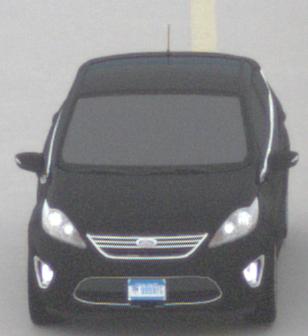
Make: Ford
Model: Fiesta
Detailed model: ’09 Sedan (seventh series)
Model produced from: 2010
Model produced until: 2017
Doors: 4
Color: black
Road condition: dry road
Daytime: morning or afternoon
Contrast: low contrast